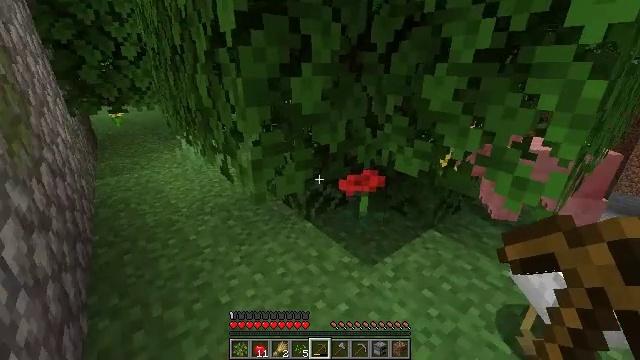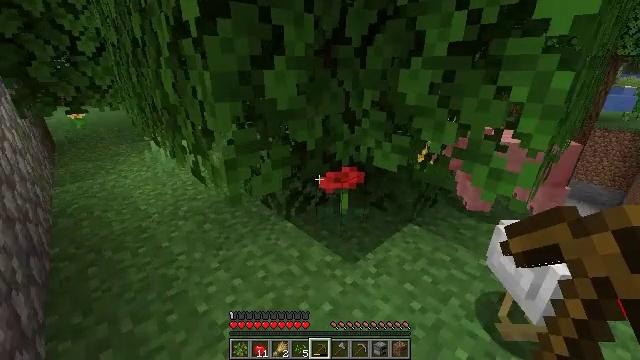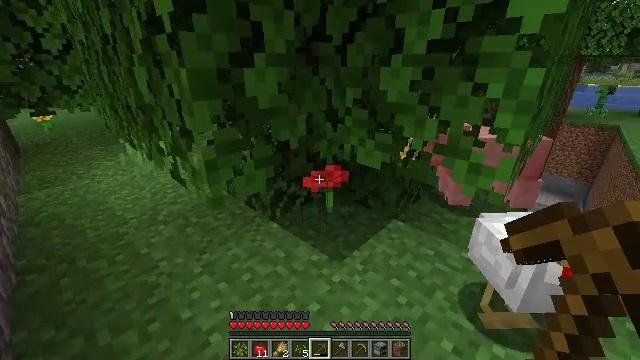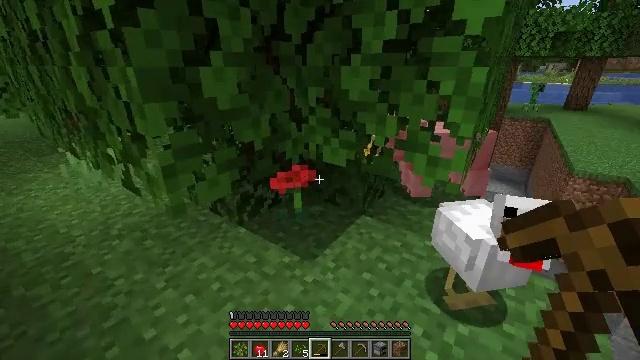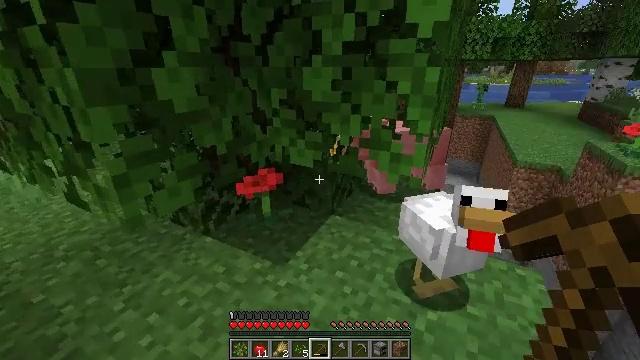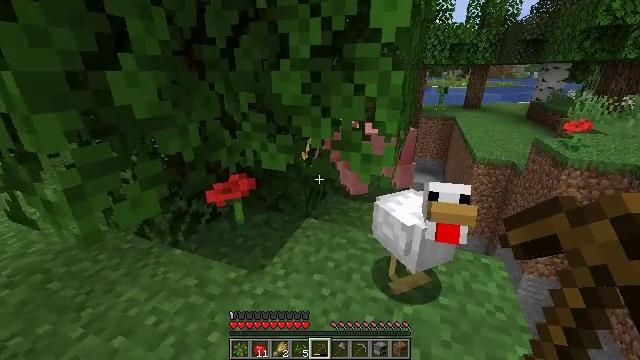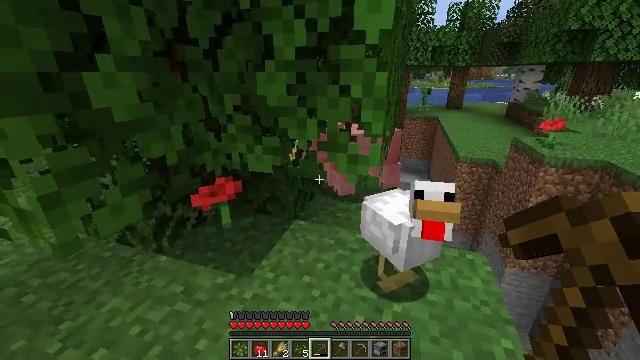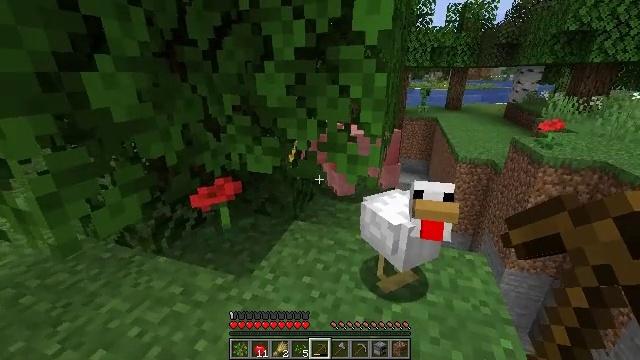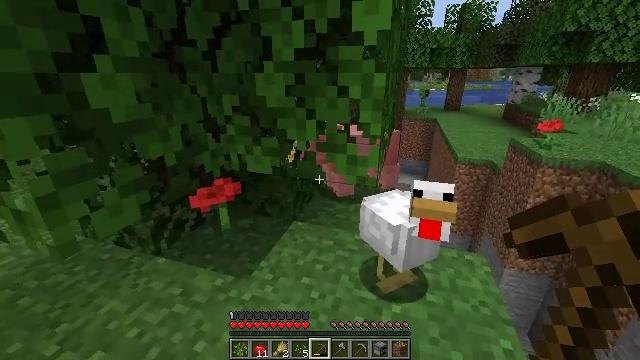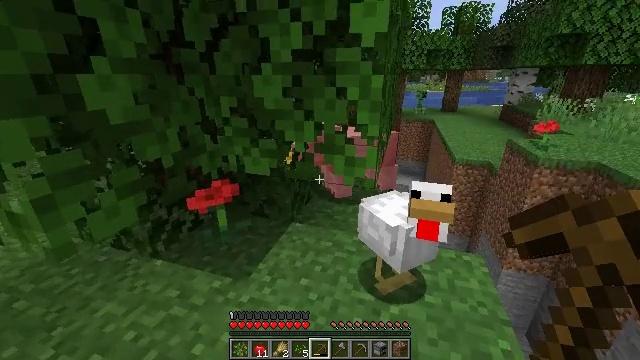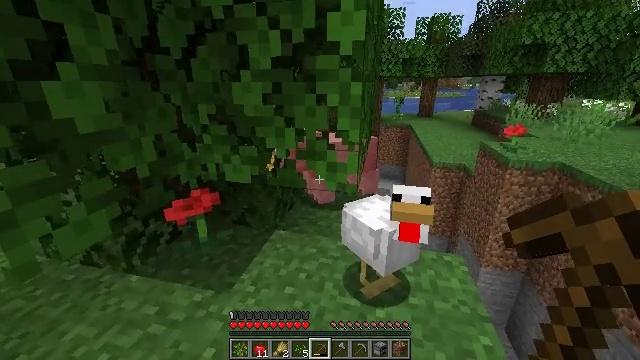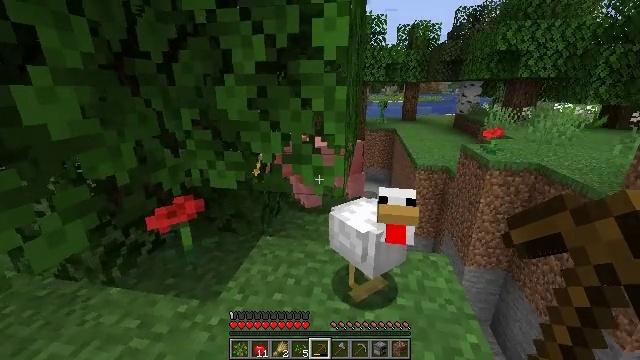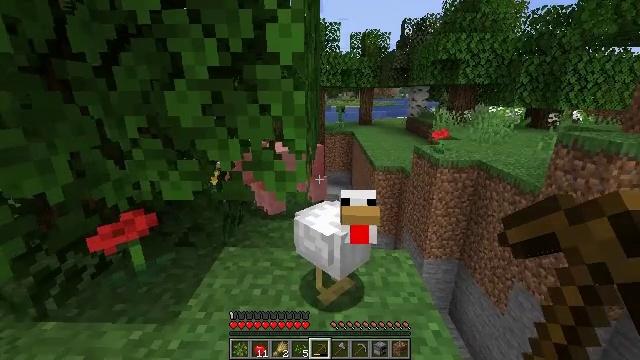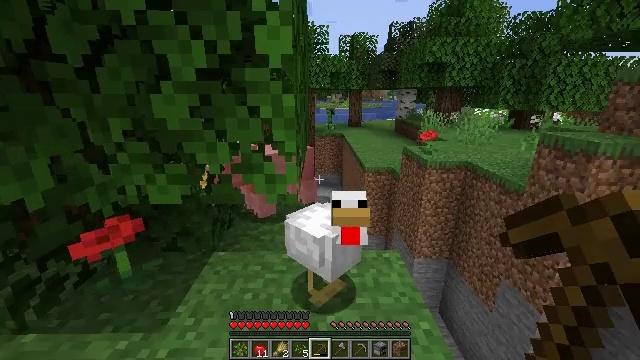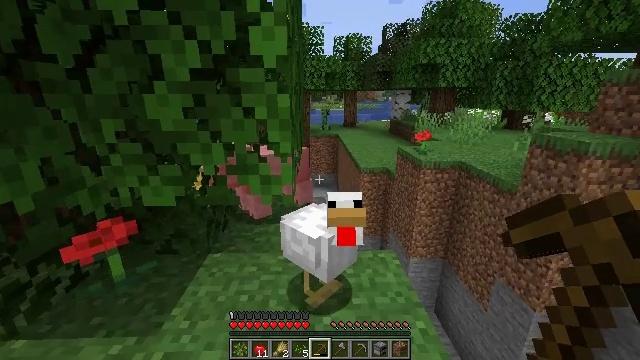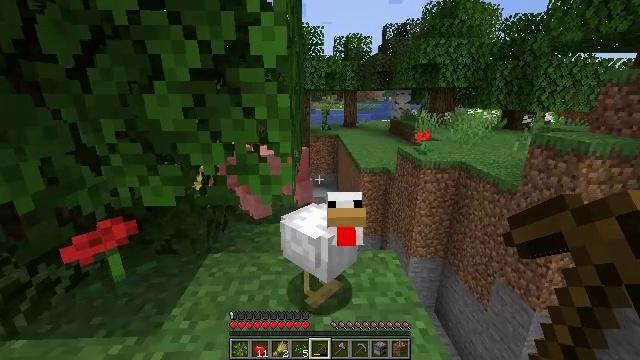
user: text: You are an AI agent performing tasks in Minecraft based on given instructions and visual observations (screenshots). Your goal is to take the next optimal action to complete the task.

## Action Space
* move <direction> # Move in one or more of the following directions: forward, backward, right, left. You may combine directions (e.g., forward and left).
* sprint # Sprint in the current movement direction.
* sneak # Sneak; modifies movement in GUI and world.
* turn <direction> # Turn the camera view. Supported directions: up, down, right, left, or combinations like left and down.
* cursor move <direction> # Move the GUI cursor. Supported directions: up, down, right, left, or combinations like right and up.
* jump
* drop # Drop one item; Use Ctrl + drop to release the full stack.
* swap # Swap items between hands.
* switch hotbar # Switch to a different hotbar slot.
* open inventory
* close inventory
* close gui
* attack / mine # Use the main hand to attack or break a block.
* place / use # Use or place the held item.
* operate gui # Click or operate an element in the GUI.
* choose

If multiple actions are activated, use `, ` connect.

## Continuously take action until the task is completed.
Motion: motion action
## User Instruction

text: Gather oak leaves by attacking.
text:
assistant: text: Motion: turn right
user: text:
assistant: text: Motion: turn right
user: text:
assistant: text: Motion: turn right
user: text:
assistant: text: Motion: turn right
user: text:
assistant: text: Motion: turn right
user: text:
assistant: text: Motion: turn right
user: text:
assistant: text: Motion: no_op
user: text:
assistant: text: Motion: no_op
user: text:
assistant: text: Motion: no_op
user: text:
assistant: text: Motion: turn right and up
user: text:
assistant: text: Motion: turn right
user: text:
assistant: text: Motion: turn right and up
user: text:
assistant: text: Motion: turn right
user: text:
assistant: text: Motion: turn right
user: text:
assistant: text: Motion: no_op
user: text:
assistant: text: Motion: no_op
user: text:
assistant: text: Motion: no_op
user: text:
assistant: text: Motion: no_op
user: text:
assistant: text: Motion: no_op
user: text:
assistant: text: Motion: no_op
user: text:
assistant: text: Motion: no_op
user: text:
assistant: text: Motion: no_op
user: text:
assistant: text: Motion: no_op
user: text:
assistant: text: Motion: no_op
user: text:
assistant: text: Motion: no_op
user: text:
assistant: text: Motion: no_op
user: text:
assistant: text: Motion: no_op
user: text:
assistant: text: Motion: turn left
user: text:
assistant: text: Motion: turn left
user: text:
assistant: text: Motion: turn left